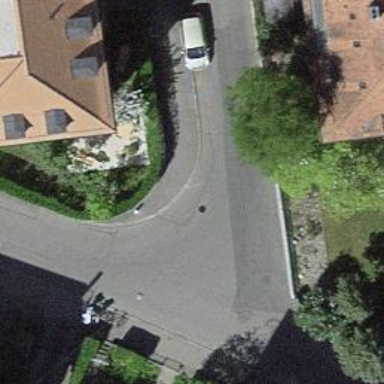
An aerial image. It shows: Kerb serving as barrier.